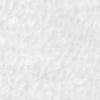
Label: no_change